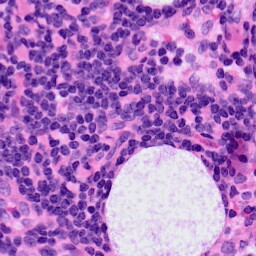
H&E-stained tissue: LymphNode